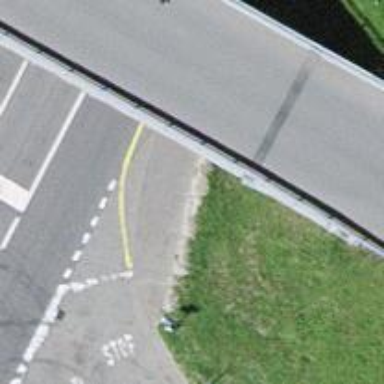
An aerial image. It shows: Platform for public transport. The platform is located by the road.